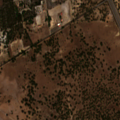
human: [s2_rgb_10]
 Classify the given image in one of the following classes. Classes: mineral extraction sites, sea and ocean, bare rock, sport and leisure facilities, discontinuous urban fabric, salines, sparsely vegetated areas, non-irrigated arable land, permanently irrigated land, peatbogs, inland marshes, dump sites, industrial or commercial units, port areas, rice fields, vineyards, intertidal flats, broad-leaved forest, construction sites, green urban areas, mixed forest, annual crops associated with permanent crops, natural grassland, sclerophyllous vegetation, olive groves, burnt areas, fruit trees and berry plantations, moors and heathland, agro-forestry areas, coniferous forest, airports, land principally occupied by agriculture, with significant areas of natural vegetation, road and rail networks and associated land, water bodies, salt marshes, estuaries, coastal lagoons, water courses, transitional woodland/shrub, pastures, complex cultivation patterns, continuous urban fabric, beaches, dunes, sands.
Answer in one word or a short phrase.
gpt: non-irrigated arable land, pastures, agro-forestry areas, broad-leaved forest